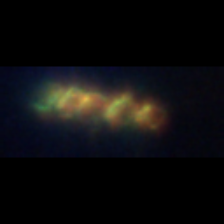
Taxon: Chaetoceros
Group: Diatoms